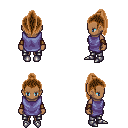
a pixel art fantasy rpg character, female body template, human, dark skin, chain tabard jacket, metal pants, brown long topknot hairstyle, cloth bracers, metal boots, four views (front, back, left, right), 2x2 character sprite sheet, small pixel art, hard edges, no anti-aliasing